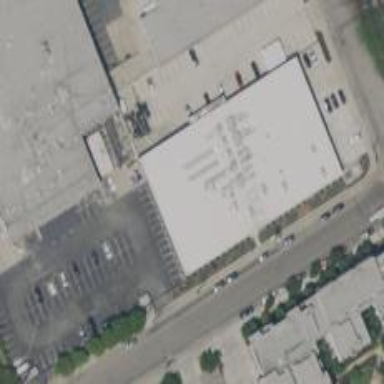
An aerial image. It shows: Warehouse.